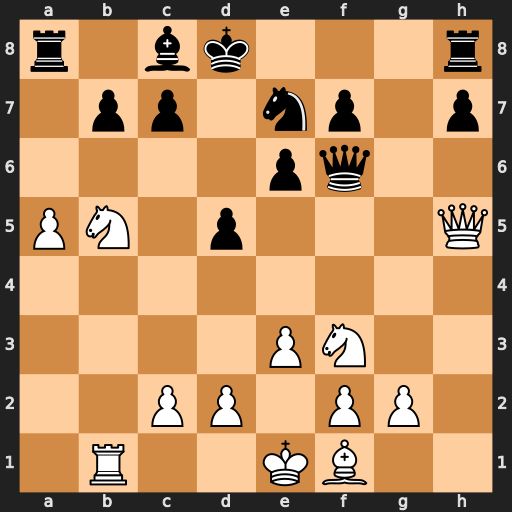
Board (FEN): r1bk3r/1pp1np1p/4pq2/PN1p3Q/8/4PN2/2PP1PP1/1R2KB2
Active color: w
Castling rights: -
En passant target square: -
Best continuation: Qh2 e5 Nxe5